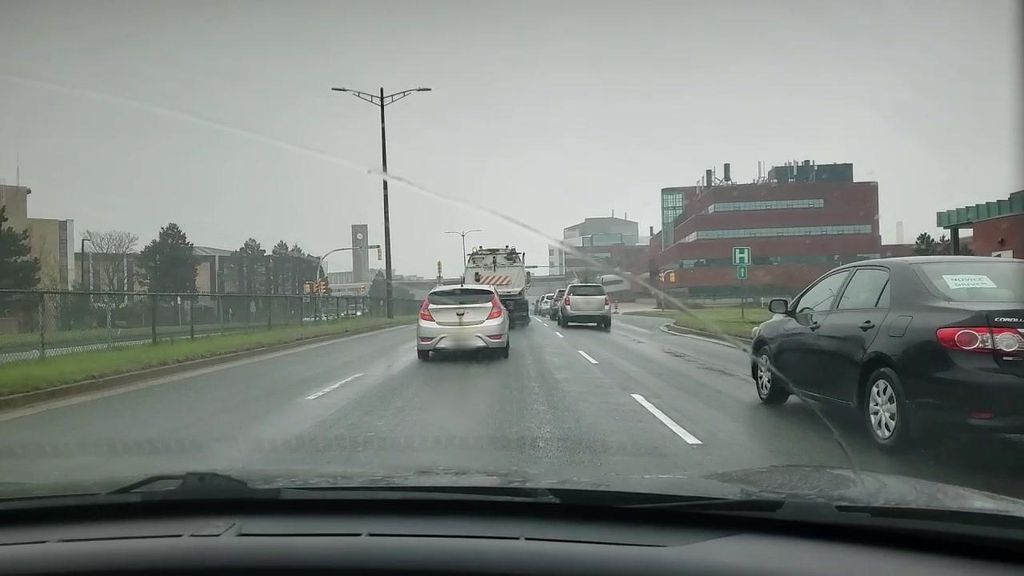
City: st_johns